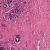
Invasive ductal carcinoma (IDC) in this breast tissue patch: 0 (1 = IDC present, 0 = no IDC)